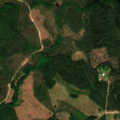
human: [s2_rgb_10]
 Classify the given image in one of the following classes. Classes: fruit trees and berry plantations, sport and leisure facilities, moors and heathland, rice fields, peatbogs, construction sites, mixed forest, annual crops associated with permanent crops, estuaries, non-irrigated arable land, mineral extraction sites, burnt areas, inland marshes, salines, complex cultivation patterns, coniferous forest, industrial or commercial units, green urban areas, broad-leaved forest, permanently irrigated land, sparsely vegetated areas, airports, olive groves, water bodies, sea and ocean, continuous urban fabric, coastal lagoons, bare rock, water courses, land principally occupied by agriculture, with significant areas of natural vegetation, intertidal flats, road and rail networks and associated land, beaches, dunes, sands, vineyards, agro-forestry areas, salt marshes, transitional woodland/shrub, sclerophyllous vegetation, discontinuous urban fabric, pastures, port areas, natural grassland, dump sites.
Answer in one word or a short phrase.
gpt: coniferous forest, mixed forest, transitional woodland/shrub, water bodies